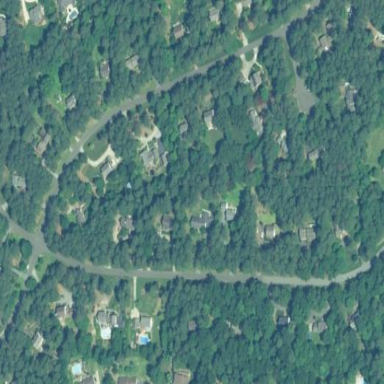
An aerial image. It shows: Residential area within neighborhood.